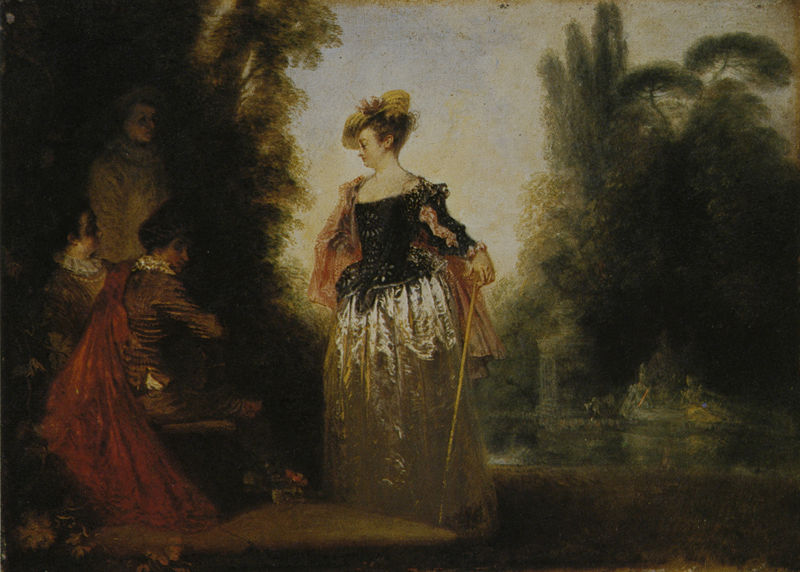
Titel: L'Aventurière, Dioe Abenteurerin
Künstler: Antoine Watteau
Standort: Isle of Arran
Institution: Brodick Castle
Schlagwörter: baum, blau, blätter, dunkel, feder, gemälde, gruppe, himmel, laub, mann, schatten, umhang, wasser, weiß, wolken, bäume, fluss, frauen, gelb, grün, impressionismus, landschaft, menschen, ocker, see, sitzen, teich, ufer, abend, ausschnitt, blume, blumen, braun, damen, decolte, elegant, frankreich, frau, frisur, glas, grau, haar, hell, hintergrund, hut, hüte, kleid, kleider, kopfbedeckungen, licht, männer, nase, ohr, profil, schwarz, säule, vordergrund, blick, dame, park, parkanlage, rot, tuch, beige, gesellschaft, gespräch, herren, malerei, rock, jung, mütze, mützen, barock, falten, federn, inkarnat, kragen, silber, sockel, spitze, stehen, stein, halskrause, herr, öl, bach, pappeln, spiegelung, busch, büsche, gewässer, sonne, insel, dunkelheit, figur, gold, mantel, stoff, tücher, adel, drei, paar, personen, blatt, kontrast, rokoko, rosa, seide, wald, boot, brunnen, ruder, stock, weiher, garten, skulptur, vase, kopfbedeckung, taille, rückenansicht, schiff, düster, man, unterhaltung, mieder, stab, mauer, farbe, hof, idylle, bank, figuren, blue, hat, men, oil, people, red, robes, white, women, bench, black, collar, conversation, dark, dress, dresses, female, figures, gray, green, group, lace, ladies, lady, nose, painting, portrait, sitting, skirt, talk, three, weib, woman, yellow, strohhut, freizeit, streng, glanz, goya, flowers, gown, pink, reflection, robe, servant, glänzend, brown, stufe, faltenwurf, platte, junge, rüschen, dekolleté, lichtreflexe, reflexion, vier, spaziergang, knien, engländer, spazierstock, hütchen, scherpe, treffen, schuh, barett, hand, halbprofil, verwischt, flower, silver, cloud, clouds, sky, tree, begegnung, tonig, boat, ear, girl, lake, landscape, orange, sea, water, island, trees, korsett, heimlich, verborgen, baroque, noble, zwielicht, sfumato, spitzenkragen, watteau, pavillon, halbdunkel, mittelpunkt, forest, light, river, bushes, garden, golden, gegenlicht, gülden, bodice, herrisch, color, shadow, zuhörer, mouth, silk, hats, nymphs, laube, taft, krinoline, love, hell dunkel kontrast, cape, neck, renaissance, barrock, fountain, walk, art, shoes, musician, helle, pond, lanscape, fingers, cane, verschattung, kavalier, resting, shadows, canvas, roter umhang, gentleman, outdoor, rococo, fashion, stick, menshen, standing, staff, rest, barroque, gentlemen, herrin, prunkgewand, corset, countryside, side, ruffle, impreesionismus, tropical, rococco, galane, hell dunkel kontrats, vergnügungsinsel, vier menschen, aristocrat, torso, roccoco, mistress, ligth, acrylic, scenic, display, peplum, sheen, gewandt, guests, stnading, greeen, ingrid, soft color, banch, treets, sholders, feathery, silks, corste, water torso